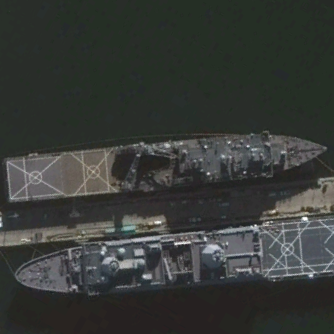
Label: combat